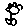
Label: flower